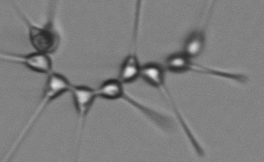
Label: Asterionellopsis_glacialis